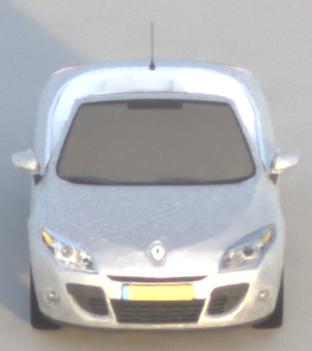
Make: Renault
Model: Mégane Coupé-Cabriolet 1.6 16V 110
Detailed model: Mégane (III) Coupé-Cabriolet
Model produced from: 2010/06
Model produced until: 2013/03
Doors: 2
Color: white
Road condition: dry road
Daytime: sunrise or sunset
Contrast: low contrast